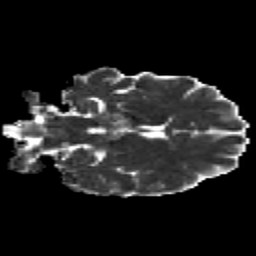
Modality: MD
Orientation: coronal
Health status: healthy
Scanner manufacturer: siemens
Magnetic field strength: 3 T
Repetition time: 12 s
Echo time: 0.092 s